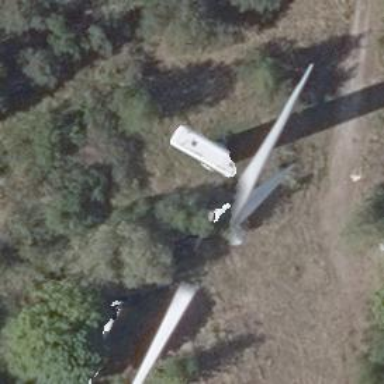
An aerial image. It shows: Wind-powered generator.